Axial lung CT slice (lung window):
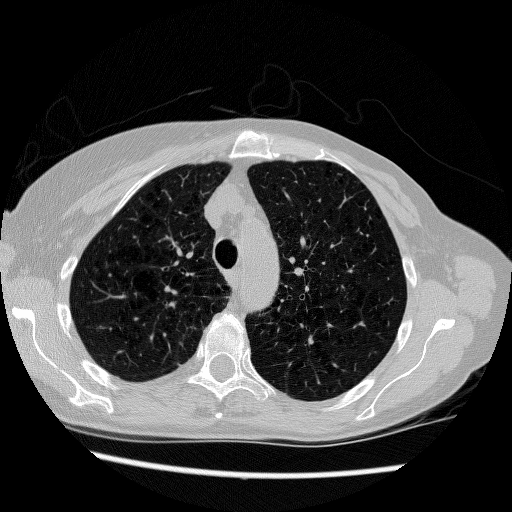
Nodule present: no